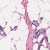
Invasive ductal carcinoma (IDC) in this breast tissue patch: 0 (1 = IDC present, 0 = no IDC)